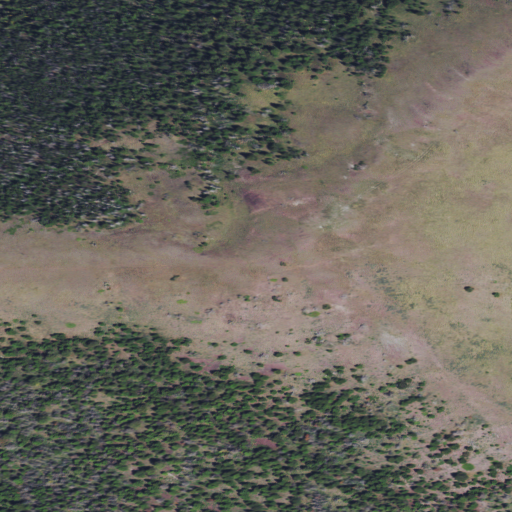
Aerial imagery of mountain in Montana named Mitchell Mountain containing evergreen forest, grassland, and shrub